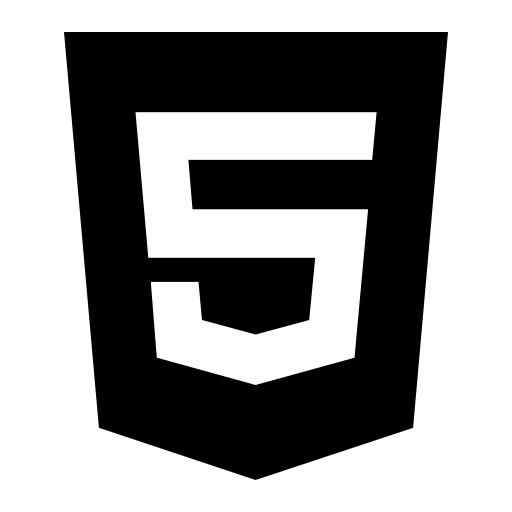
Tags: icon, FontAwesome, fa-icon, brand, html5